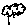
Label: cloud